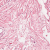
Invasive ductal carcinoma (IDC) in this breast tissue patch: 0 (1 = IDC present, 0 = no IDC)